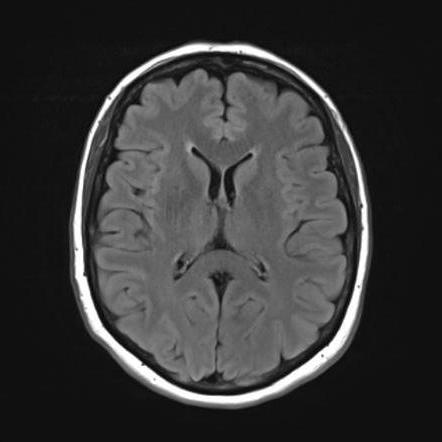
Label: notumor